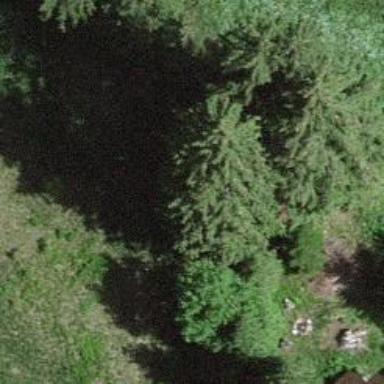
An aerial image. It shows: Evergreen needle-leaved tree.